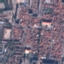
Land use / land cover class: Residential